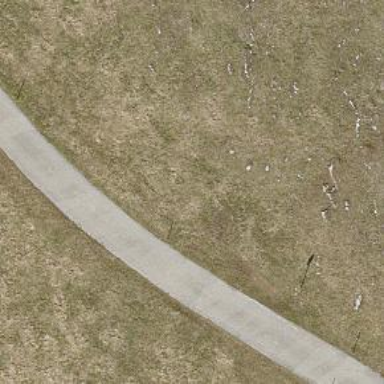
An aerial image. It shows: Well-maintained track road with grade 1 tracktype.